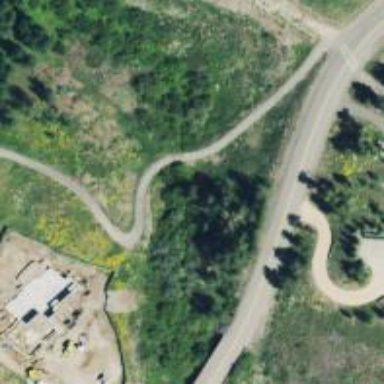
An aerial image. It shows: Track road.